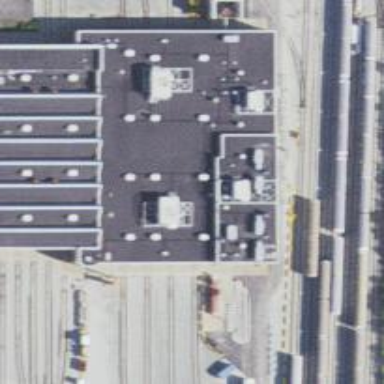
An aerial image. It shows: Railway service station.